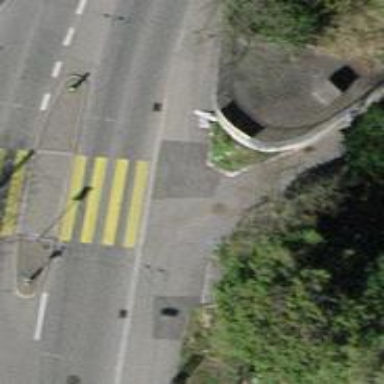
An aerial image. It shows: Kerb barrier.